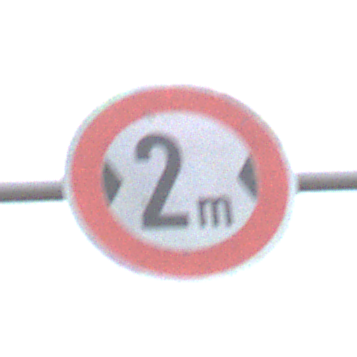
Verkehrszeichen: TatsaechlicheBreite2
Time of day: Night
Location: Outdoor (Nature)
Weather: Overcast
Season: NotSpecified
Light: Artificial